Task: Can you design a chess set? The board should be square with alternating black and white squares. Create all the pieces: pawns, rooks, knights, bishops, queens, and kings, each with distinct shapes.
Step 4421:
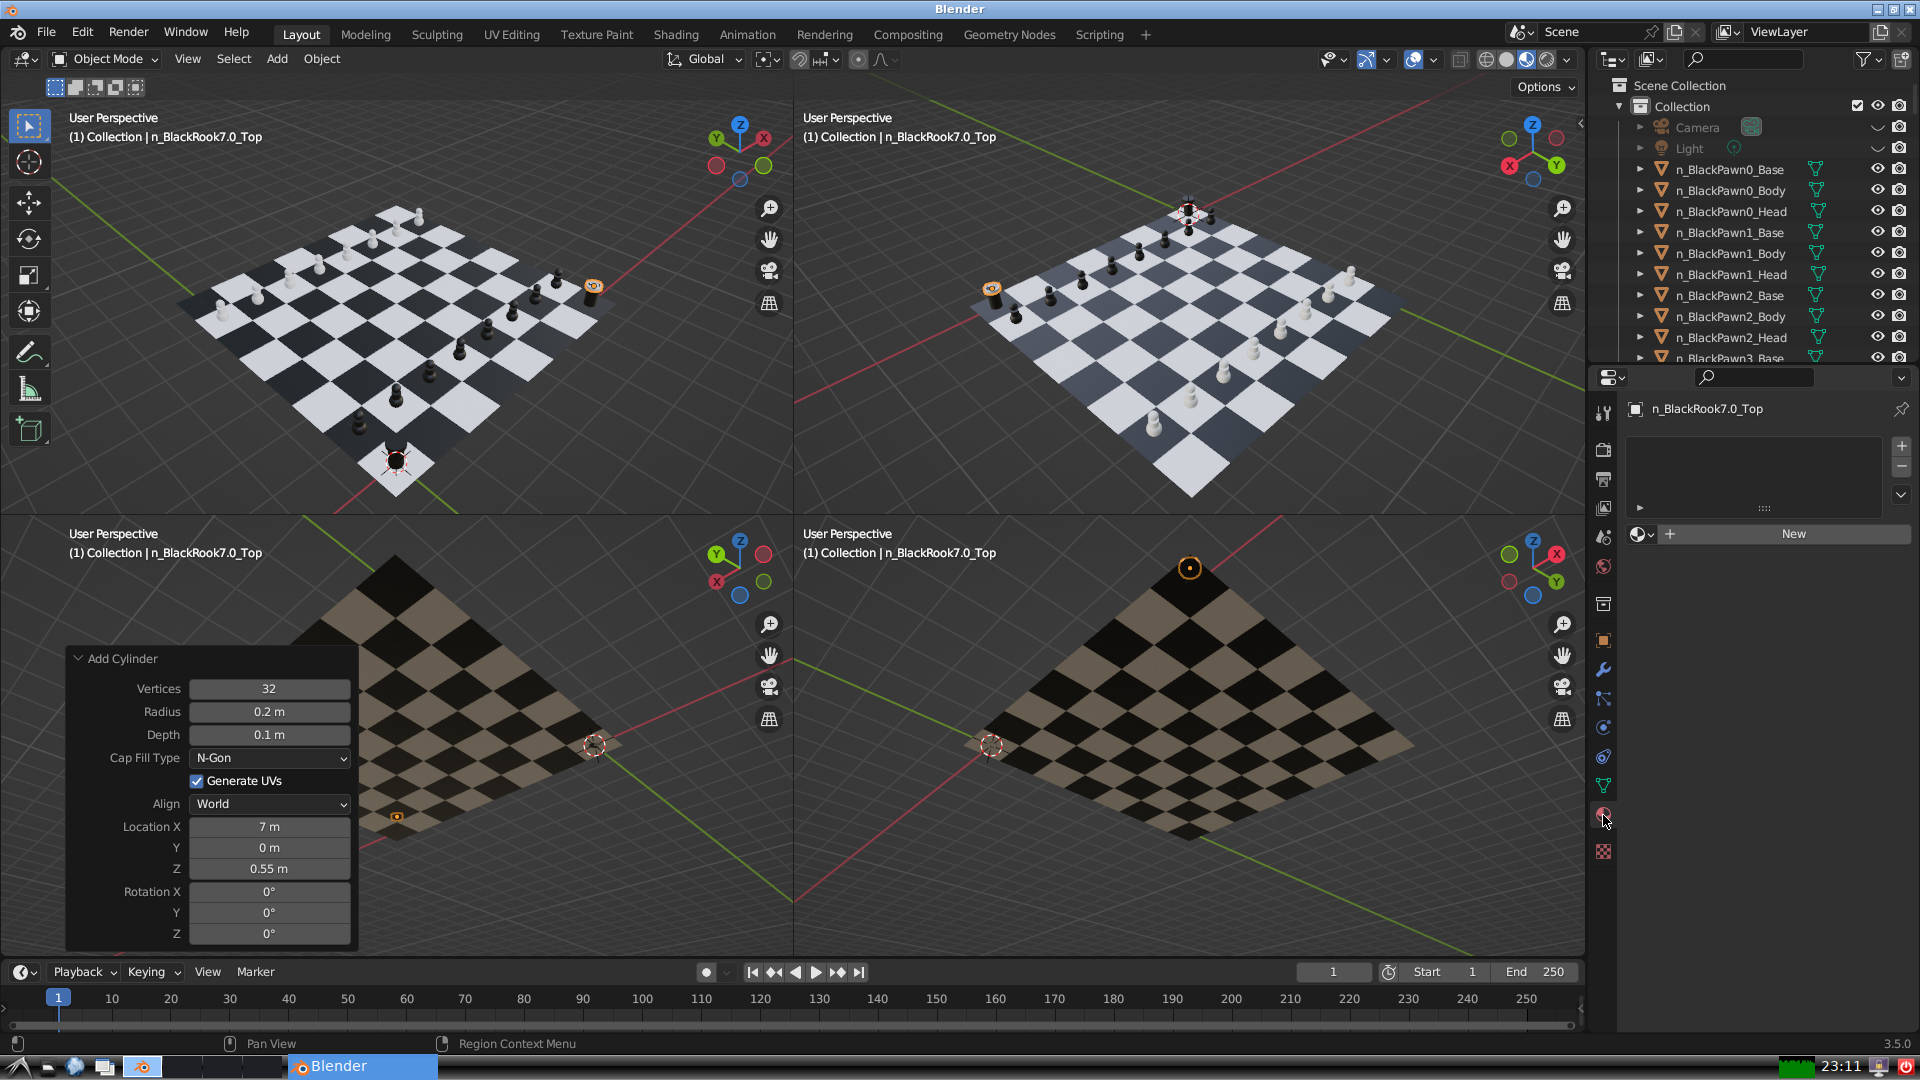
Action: {"mouse_move": [1636, 534]}